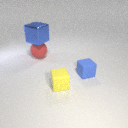
large red rubber sphere to the left of small yellow rubber cube